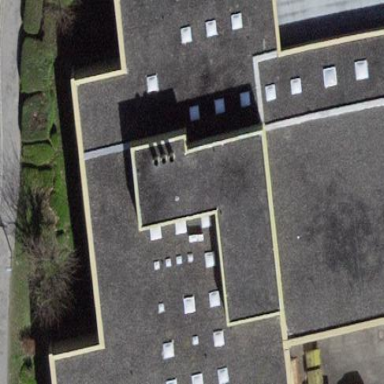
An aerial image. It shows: School building with flat roof.